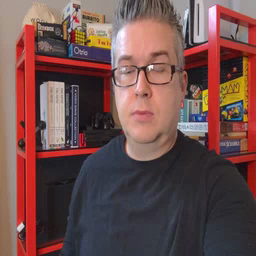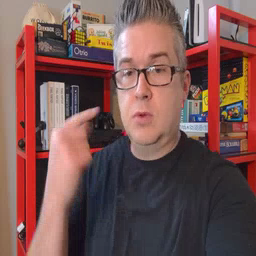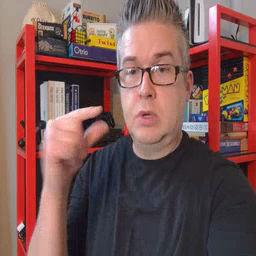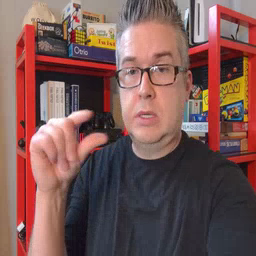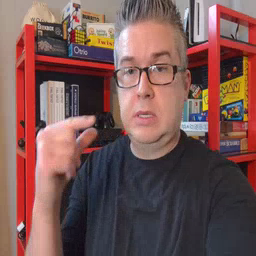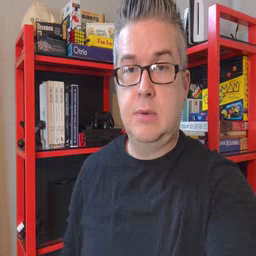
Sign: green